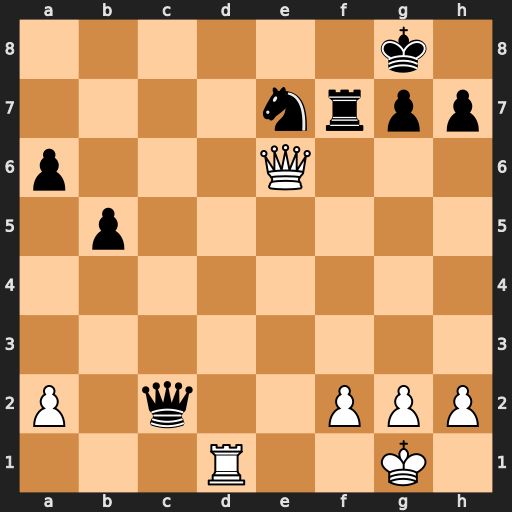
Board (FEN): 6k1/4nrpp/p3Q3/1p6/8/8/P1q2PPP/3R2K1
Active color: w
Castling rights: -
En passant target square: -
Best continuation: Rd8#